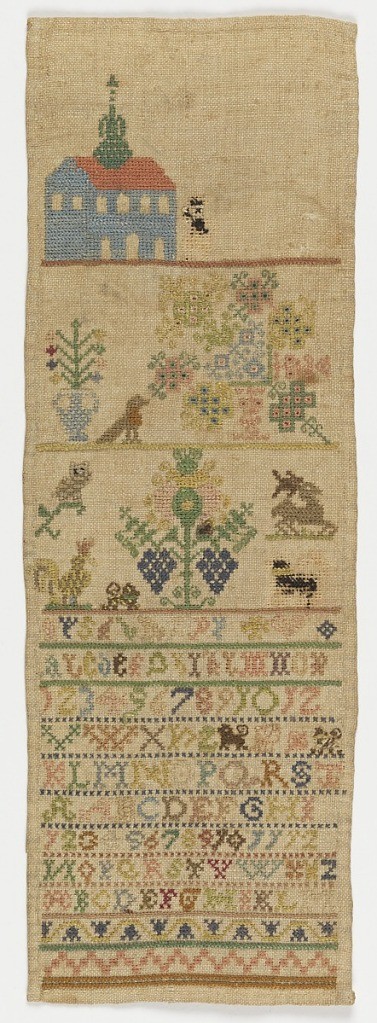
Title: Sampler
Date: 18th century
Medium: silk embroidery on linen foundation Technique: embroidered in cross, long-armed cross, eyelet, and double running stitches on plain weave foundation
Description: Small sampler with church at top and grapes in middle.